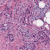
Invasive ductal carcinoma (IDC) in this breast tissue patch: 1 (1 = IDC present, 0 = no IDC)